Field crop: tomato
Growth stage: 2
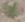
Species: solanum